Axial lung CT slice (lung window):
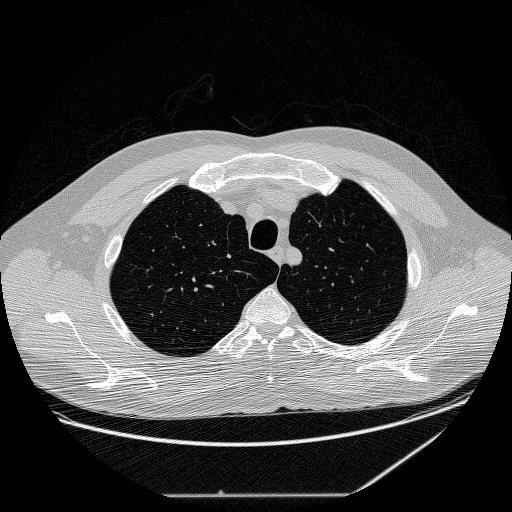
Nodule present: no